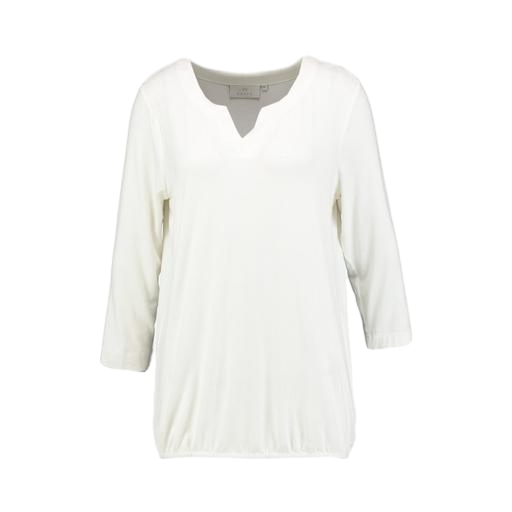
white three-quarter-sleeve top only macy, white dolman-sleeve split-neck top only macy, white three-quarter-sleeve scoop-neck t-shirt only macy, white background